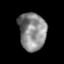
Tissue: lung
Cell type: Epithelial cells
Senescence score: 0.2308
Nuclear area (px): 1010
Mean DAPI intensity: 136.644